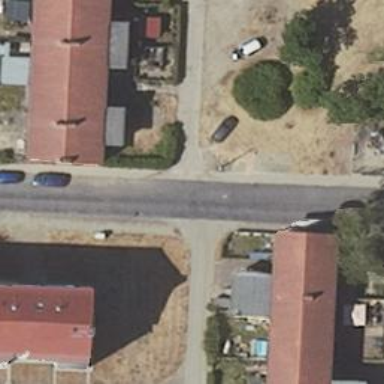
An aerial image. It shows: Residential road with asphalt surface. Both sides have sidewalks.